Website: walmart
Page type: account-selection
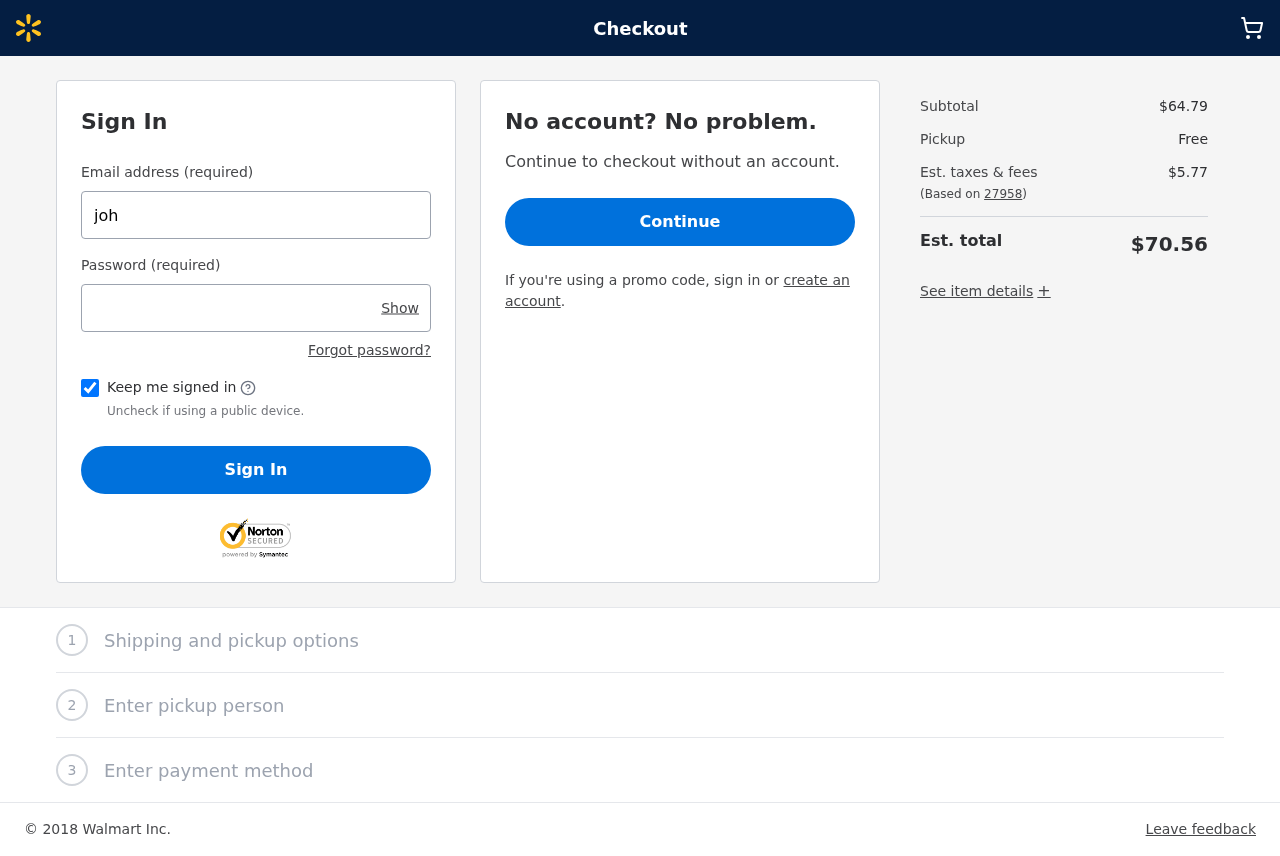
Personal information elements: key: PII_LOGIN_USERNAME
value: john1851
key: PII_POSTCODE
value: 27958
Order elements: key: ORDER_SUBTOTAL
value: $64.79
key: ORDER_TAX
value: $5.77
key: ORDER_TOTAL
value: $70.56